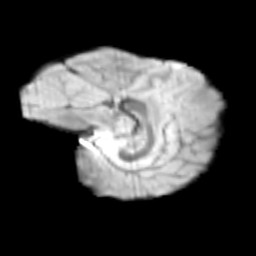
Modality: T2w
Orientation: sagittal
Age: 11
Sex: male
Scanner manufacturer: siemens
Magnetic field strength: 3 T
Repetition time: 3.8 s
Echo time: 0.07 s